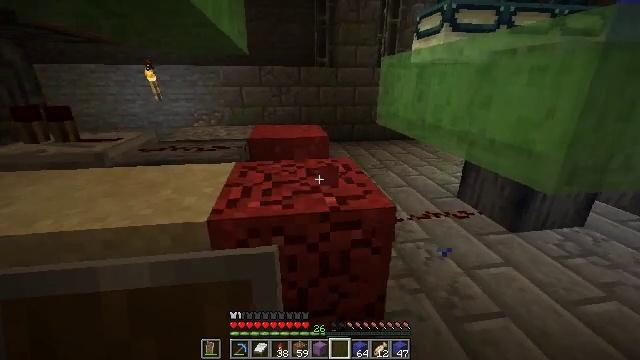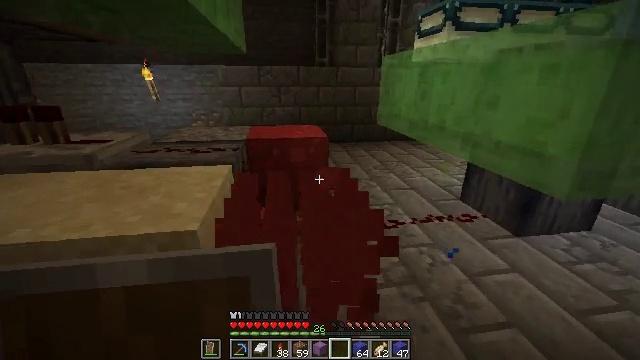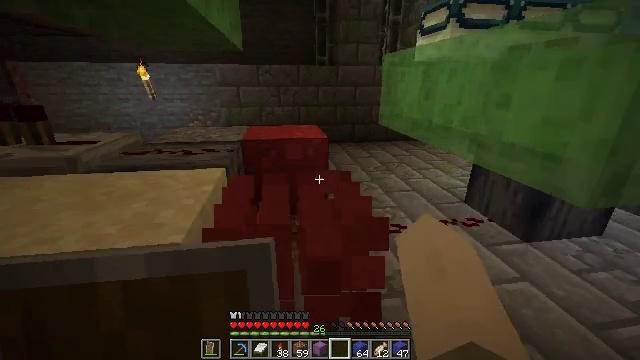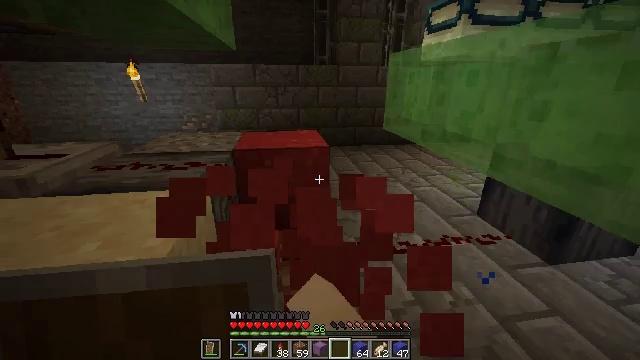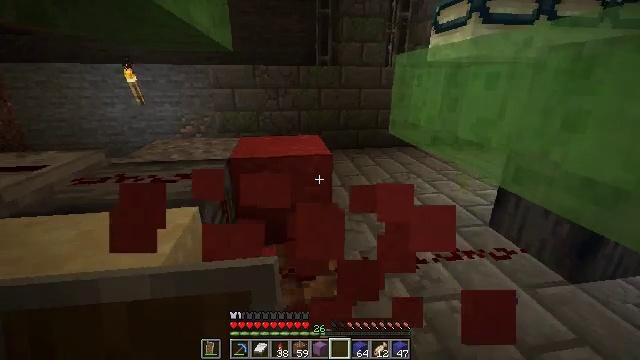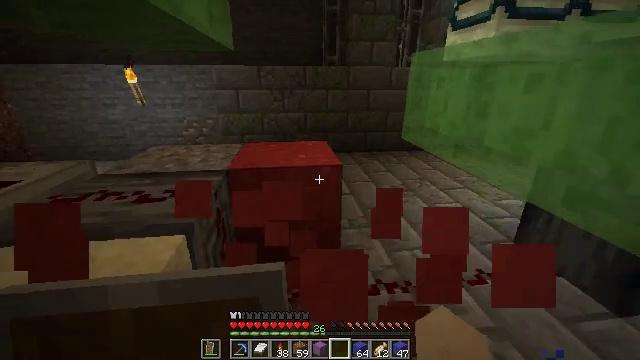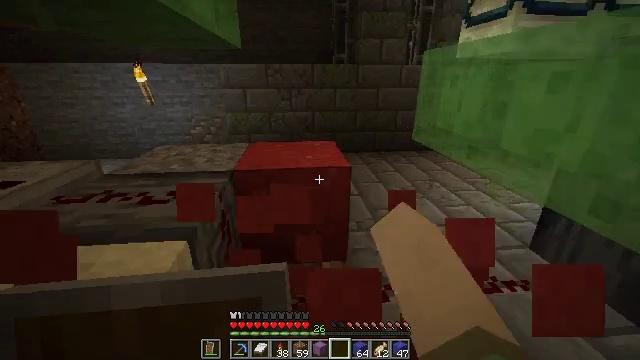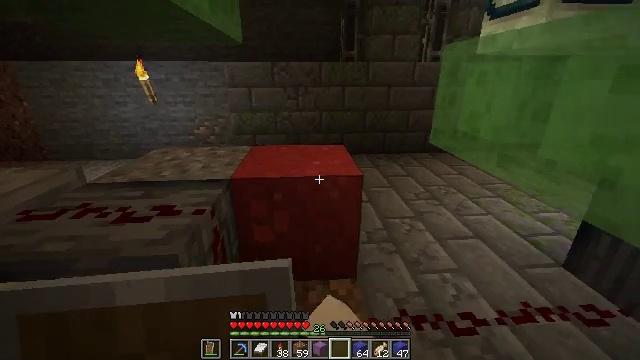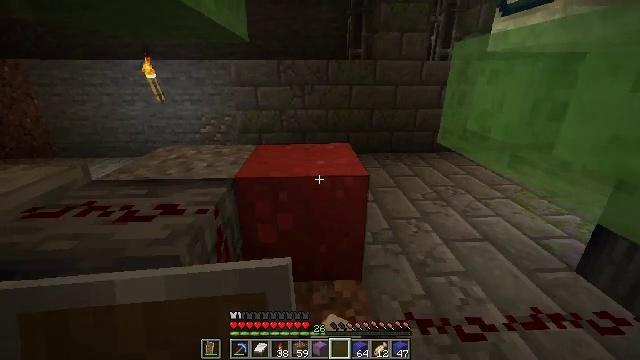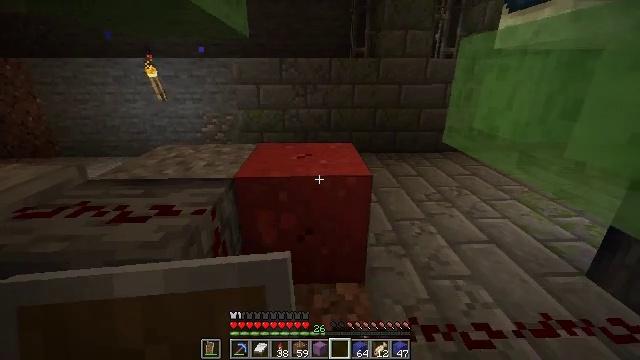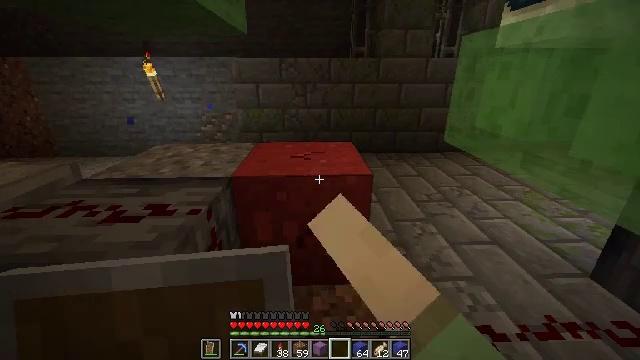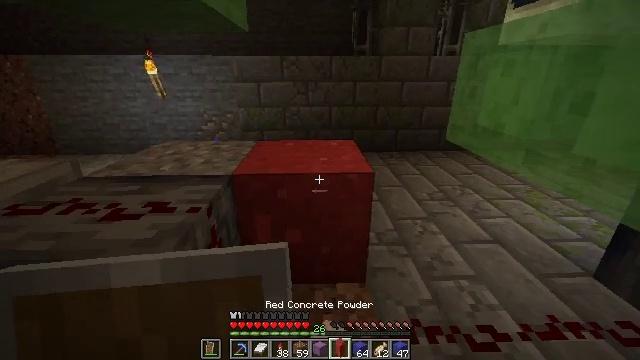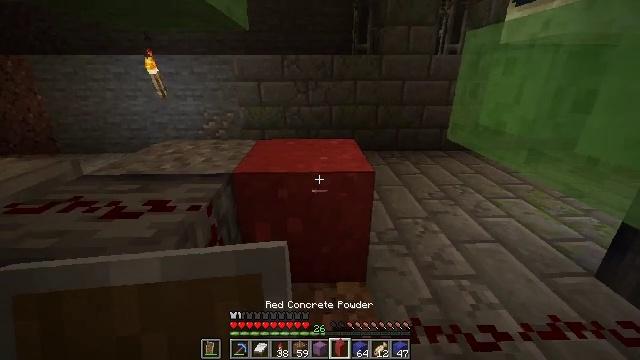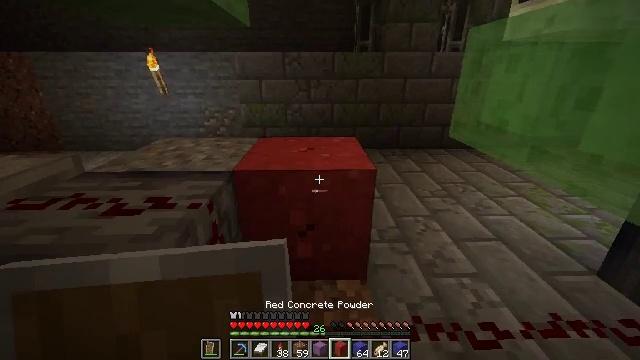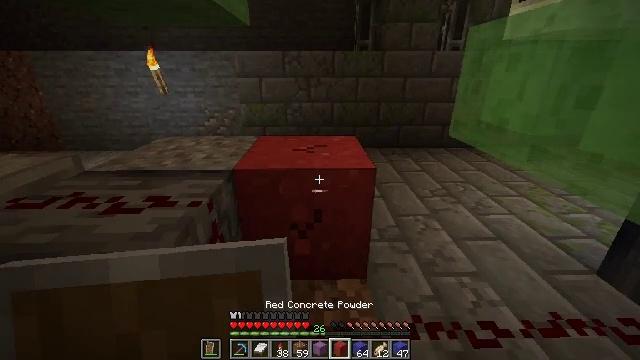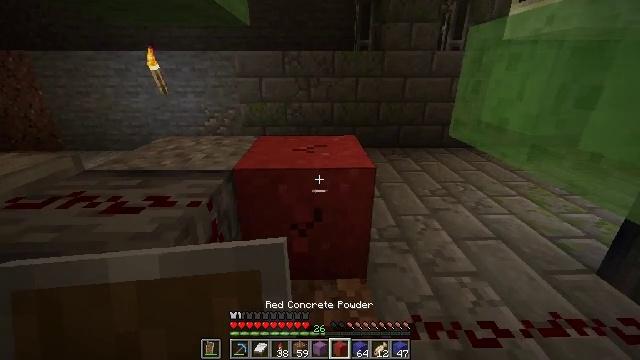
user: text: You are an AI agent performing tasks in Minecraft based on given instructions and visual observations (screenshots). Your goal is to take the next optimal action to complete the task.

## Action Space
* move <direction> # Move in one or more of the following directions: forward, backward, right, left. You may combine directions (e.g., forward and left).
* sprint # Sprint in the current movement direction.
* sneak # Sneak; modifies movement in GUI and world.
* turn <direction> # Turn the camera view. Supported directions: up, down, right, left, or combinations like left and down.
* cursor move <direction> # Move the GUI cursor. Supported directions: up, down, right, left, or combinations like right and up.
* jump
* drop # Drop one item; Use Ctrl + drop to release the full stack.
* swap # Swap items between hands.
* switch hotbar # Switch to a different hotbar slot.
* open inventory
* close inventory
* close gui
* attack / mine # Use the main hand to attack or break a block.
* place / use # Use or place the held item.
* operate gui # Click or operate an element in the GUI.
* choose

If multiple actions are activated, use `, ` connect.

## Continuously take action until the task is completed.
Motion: motion action
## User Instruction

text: Break the red concrete powder to collect it.
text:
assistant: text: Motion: move forward, attack / mine
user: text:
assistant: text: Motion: move forward, attack / mine
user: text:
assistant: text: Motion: move forward, attack / mine
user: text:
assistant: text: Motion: move forward, attack / mine
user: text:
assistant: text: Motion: move forward, turn left, attack / mine
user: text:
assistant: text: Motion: move forward, turn left, attack / mine
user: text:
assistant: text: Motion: turn left, attack / mine
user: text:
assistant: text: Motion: turn left, attack / mine
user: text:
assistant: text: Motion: attack / mine
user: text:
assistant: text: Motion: attack / mine
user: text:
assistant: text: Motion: attack / mine
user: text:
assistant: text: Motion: attack / mine
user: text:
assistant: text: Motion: attack / mine
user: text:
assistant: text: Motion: attack / mine
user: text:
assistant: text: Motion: attack / mine
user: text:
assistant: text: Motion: attack / mine
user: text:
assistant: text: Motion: attack / mine
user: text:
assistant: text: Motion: attack / mine
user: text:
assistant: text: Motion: attack / mine
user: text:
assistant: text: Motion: attack / mine
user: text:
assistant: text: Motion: attack / mine
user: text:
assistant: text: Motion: attack / mine
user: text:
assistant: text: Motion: attack / mine
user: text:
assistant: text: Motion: attack / mine
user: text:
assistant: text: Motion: move forward, attack / mine
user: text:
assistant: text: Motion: move forward, attack / mine
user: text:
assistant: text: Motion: move forward, attack / mine
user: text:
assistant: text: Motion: move forward, attack / mine
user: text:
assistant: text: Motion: move forward, attack / mine
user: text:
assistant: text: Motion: move forward, attack / mine